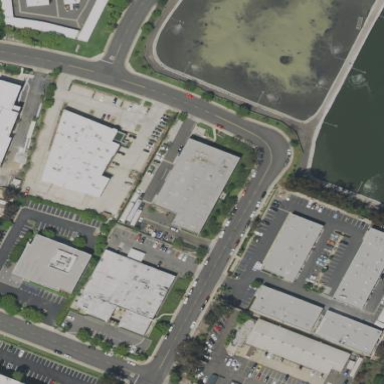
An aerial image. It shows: Commercial area.